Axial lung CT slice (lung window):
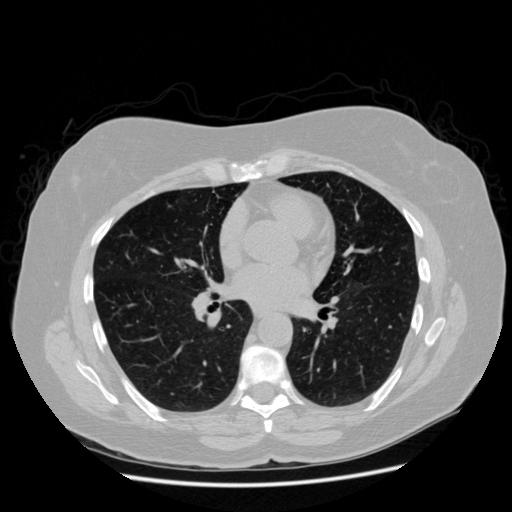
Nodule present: no